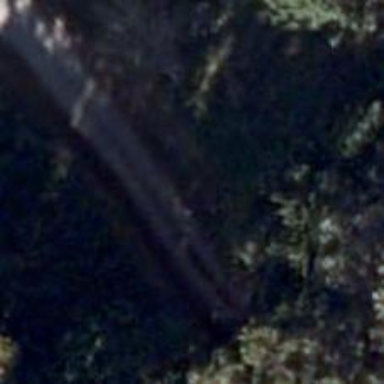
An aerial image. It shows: Unclassified road.